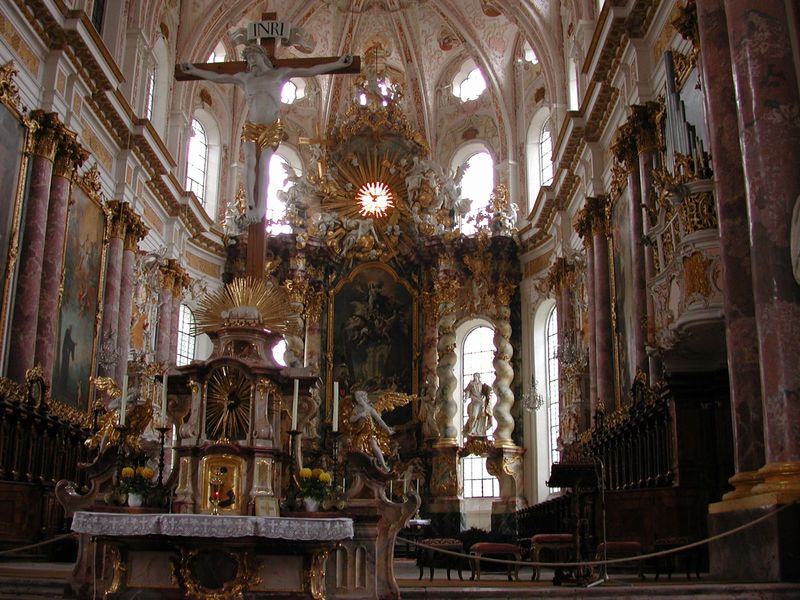
Titel: Hochaltar der Klosterkirche Fürstenfeld
Künstler: Nepomuk Schöpf
Standort: Fürstenfeldbruck, Kloster Fürstenfeld (EU - D - Bayern)
Schlagwörter: schatten, weiß, braun, fenster, licht, marmor, schmuck, schwarz, stuhl, stühle, säulen, barock, stein, taube, bild, kirche, sonne, gold, rokkoko, rokoko, rosa, engel, weis, hocker, schemel, figuren, kuppel, kerzen, podest, foto, fotografie, bögen, kreuz, dom, strahlen, pracht, münster, altar, bänke, kathedrale, pult, orgel, christus, jesus, monstranz, chor, kapelle, rokokko, prunk, heilig, dreifaltigkeit, inri, orgen